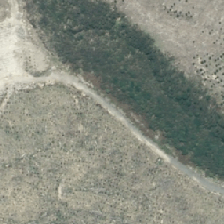
Land cover: herbaceous_freshwater_vege